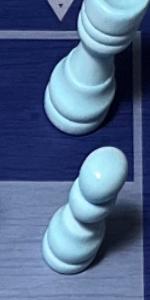
Label: Pawn_White